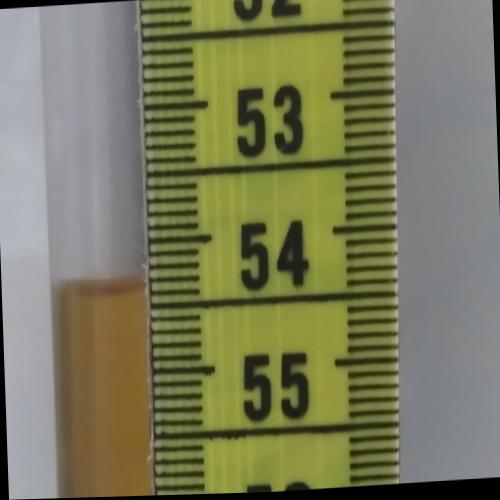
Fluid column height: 54.4 cm